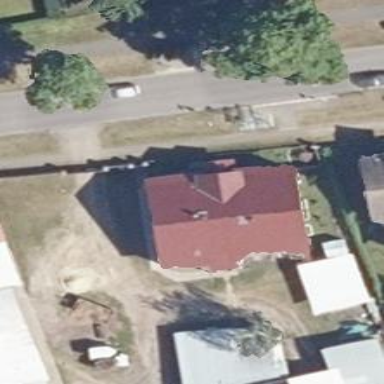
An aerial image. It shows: Detached building with gabled roof made of black roof tiles.